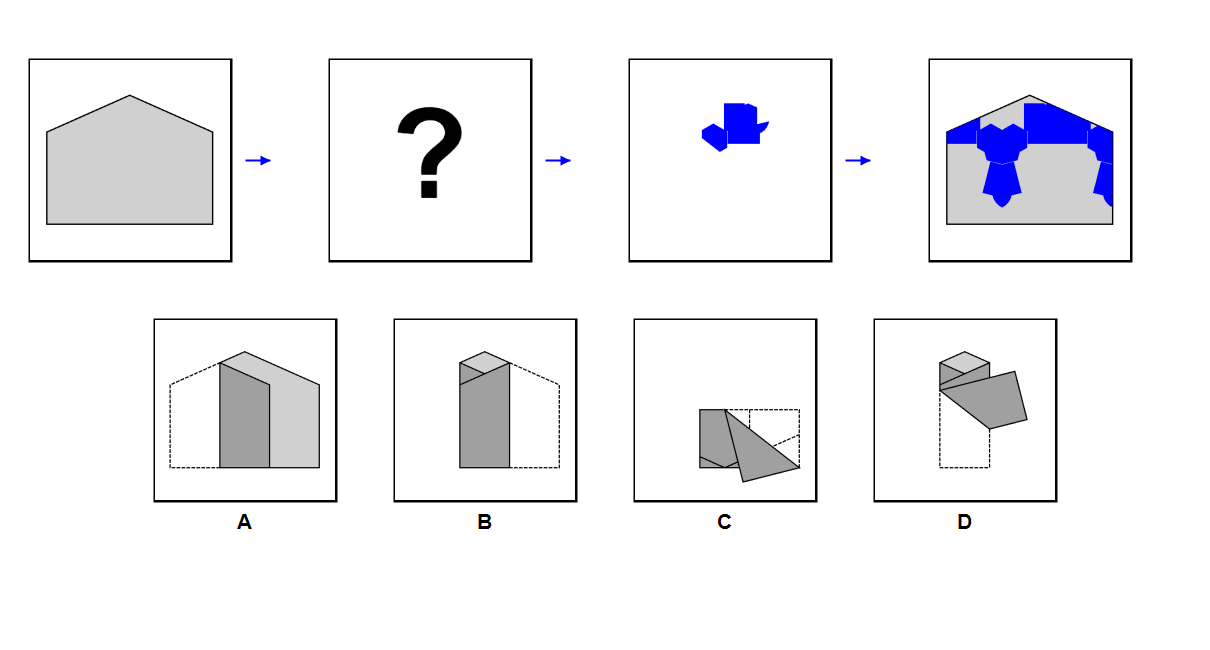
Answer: C